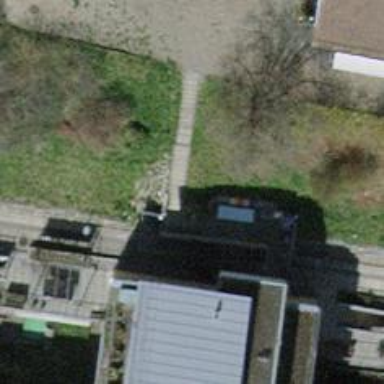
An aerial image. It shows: Road with steps.